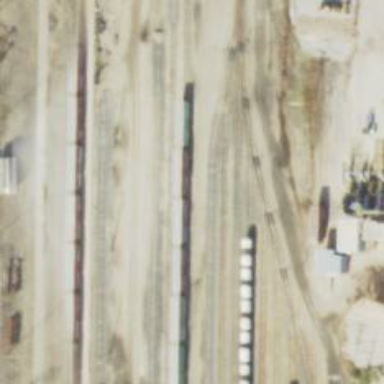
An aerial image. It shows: Railway yard used for servicing trains.